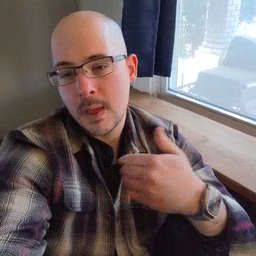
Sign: sleepy